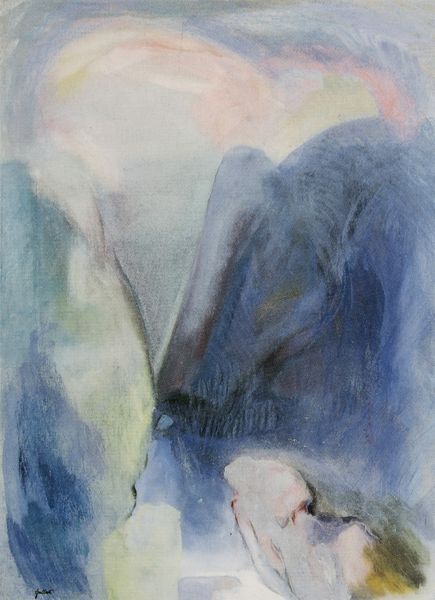
Titel: Bergkuppen
Künstler: Lydia von Spallart
Standort: Wien
Institution: Galerie Dr. Ursula Hieke
Schlagwörter: berg, blau, felsen, wasser, weiß, wolken, gelb, grün, braun, licht, eis, wolke, bild, kalt, sonne, tal, ornage, berge, fels, kuh, schlucht, strahlen, eisberg, fontäne, o´keeffe, schluchz